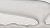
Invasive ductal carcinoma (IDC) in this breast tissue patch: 0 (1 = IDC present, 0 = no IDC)